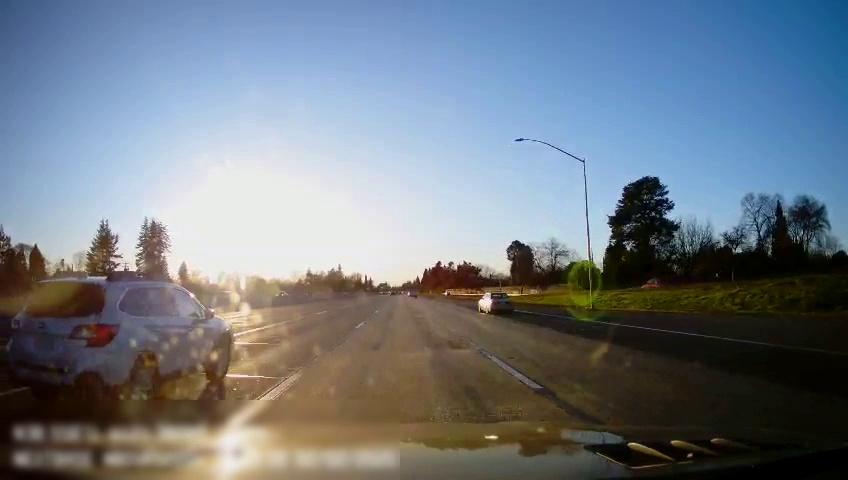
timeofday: Day
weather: Sunny
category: Drivable Space
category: Vehicles | Truck
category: Vehicles | Car
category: Vehicles | SUV
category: Vehicles | SUV
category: Vehicles | Car
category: Lanes | Alternate Lane
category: Lanes | Alternate Lane
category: Lanes | Current Lane
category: Lanes | Current Lane
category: Lanes | Alternate Lane